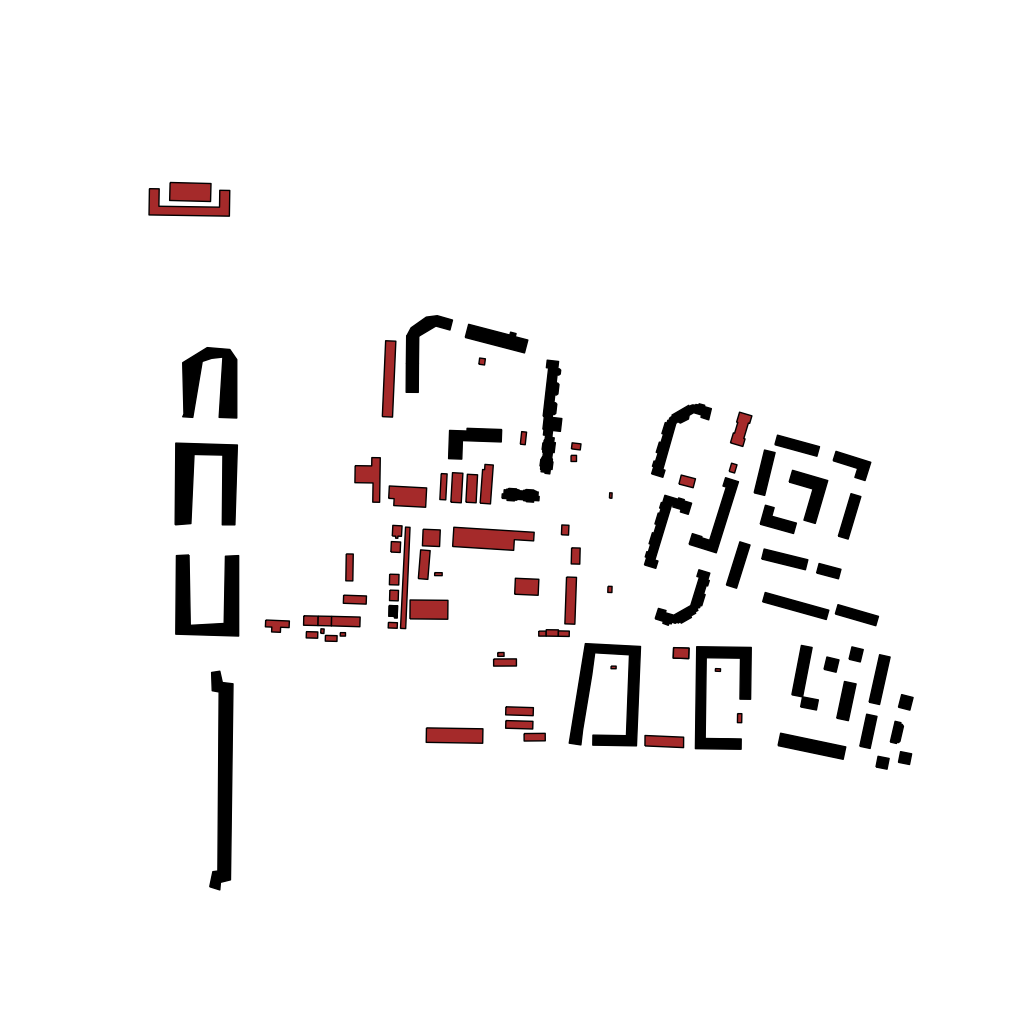
Tags: overhead vector_map, business, industrial, recreation, residential, special, modern, soviet, high_rise, individual_rise, low_rise, medium_rise, density_1, Building, Facility, 1.0 km²